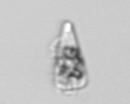
Label: Licmophora